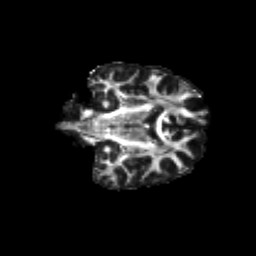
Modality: FA
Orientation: coronal
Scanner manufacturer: siemens
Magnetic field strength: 3 T
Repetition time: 9.2 s
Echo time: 0.084 s